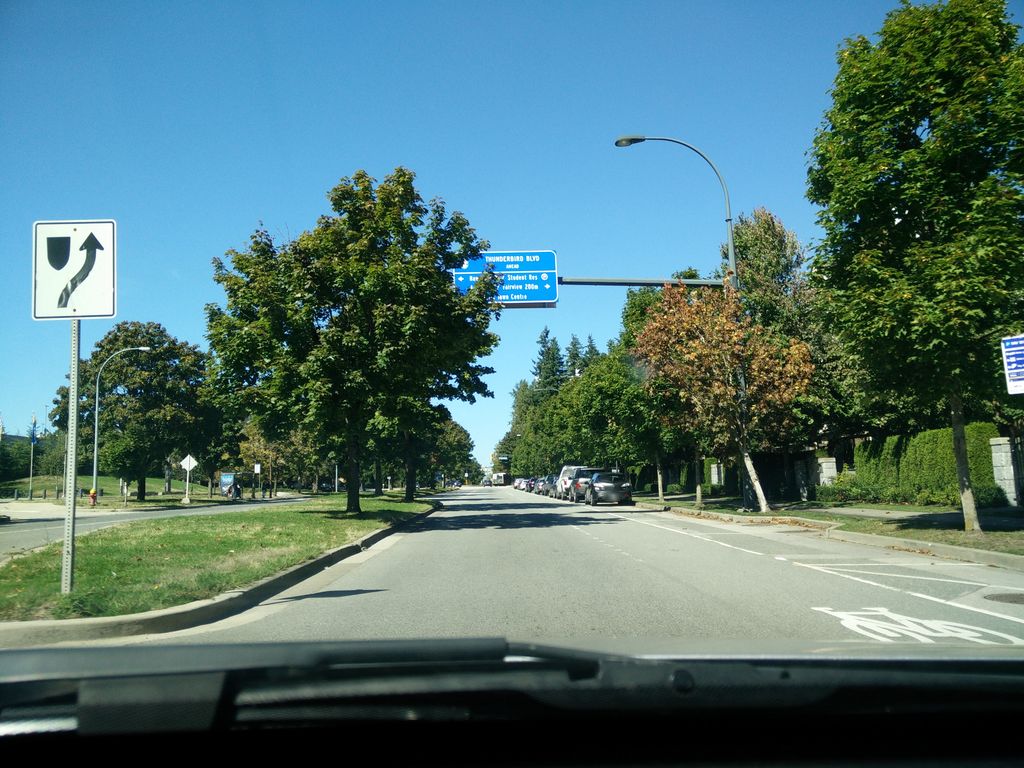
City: vancouver